Question: I'm writing some bash/zsh scripts that process some files. I want to execute a command for each file of a certain type, and some of these commands overlap. When I try to 'find -name 'pattern1' -or -name 'pattern2'', only the last pattern is used (files matching 'pattern1' aren't returned; only files matching 'pattern2'). What I want is for files matching either 'pattern1' or 'pattern2' to be matched.
For example, when I try the following this is what I get (notice only './foo.xml' is found and printed):
'''
$ ls -a
. .. bar.html foo.xml
$ tree .
.
+-- bar.html
+-- foo.xml
0 directories, 2 files
$ find . -name '*.html' -or -name '*.xml' -exec echo {} \;
./foo.xml
$ type find
find is an alias for noglob find
find is /usr/bin/find
'''
Using '-o' instead of '-or' gives the same results. If I switch the order of the '-name' parameters, then only 'bar.html' is returned and not 'foo.xml'.

'bar.html''foo.xml'
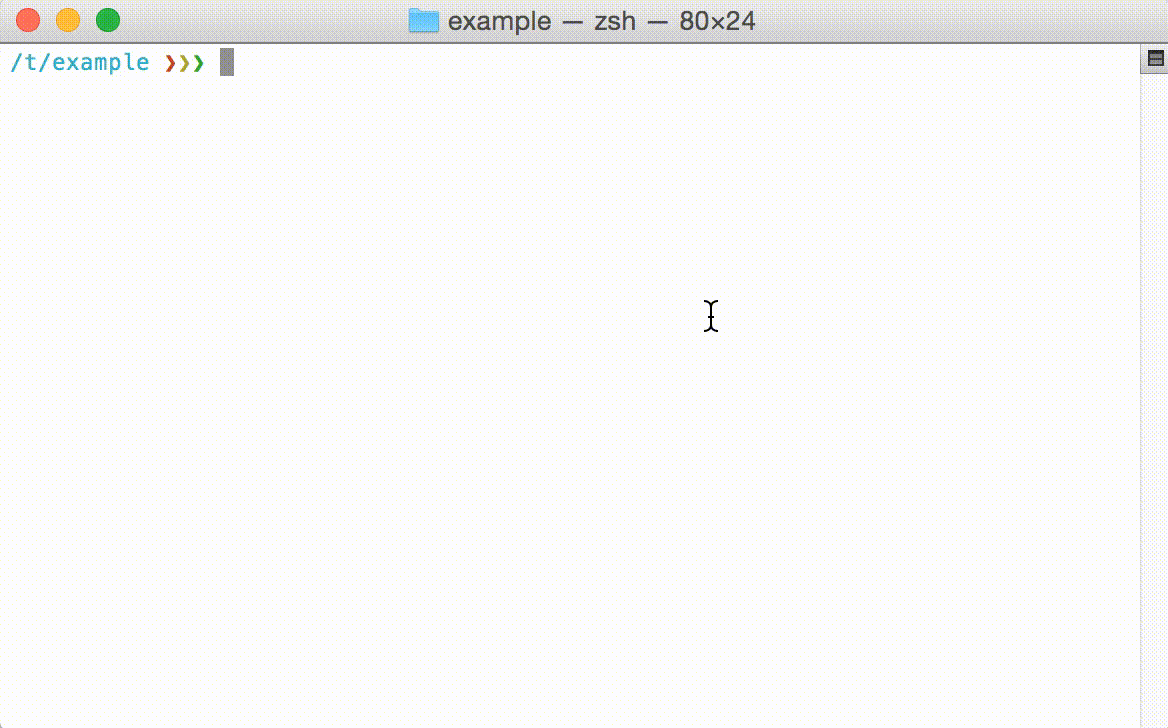
Answer: You need to use parentheses in your 'find' command to group your conditions, otherwise only 2nd '-name' option is effective for '-exec' command.
'''
find . \( -name '*.html' -or -name '*.xml' \) -exec echo {} \;
'''